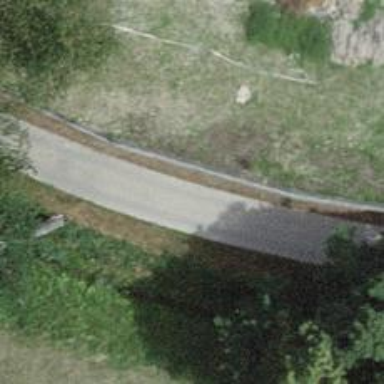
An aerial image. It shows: Unclassified road with concrete surface.